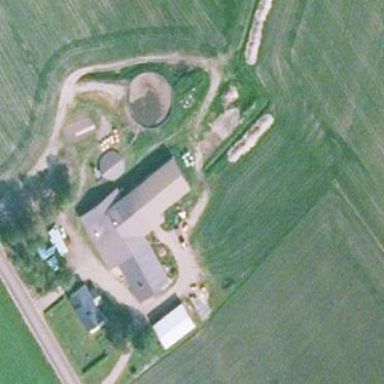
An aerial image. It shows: Farmyard area.